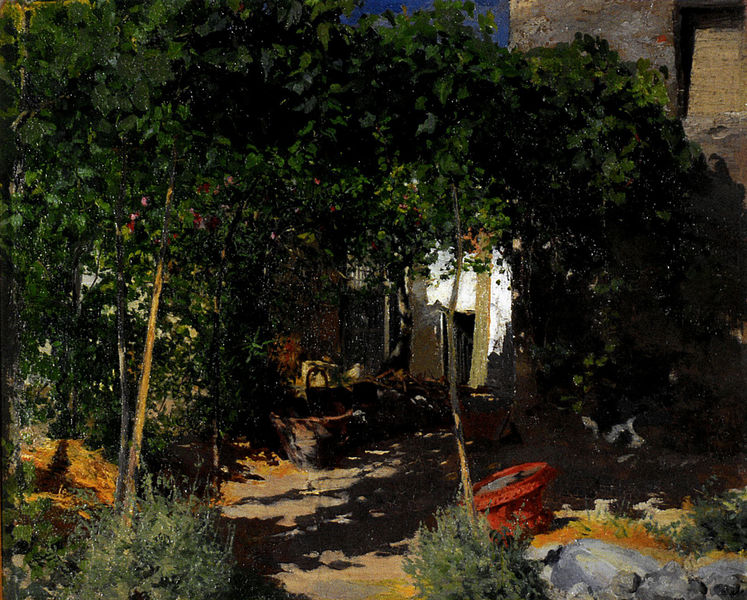
Titel: Garten in Stampa
Künstler: Giovanni Giacometti
Institution: (Privatsammlung)
Schlagwörter: baum, blau, blätter, dunkel, felsen, gemälde, himmel, laub, schatten, weiß, bäume, gelb, grün, landschaft, ocker, äste, blumen, braun, bunt, fenster, frankreich, grau, hell, licht, orange, schwarz, tür, ölbild, blüten, gebäude, gras, haus, hund, rosen, rot, tier, weg, beige, malerei, stein, steine, bild, öl, erde, gräser, stamm, strauch, zweige, busch, büsche, gebüsch, hütte, pastos, pfad, sonne, sträucher, gold, blatt, pflanzen, wald, brunnen, genre, garten, ranken, blumentopf, kübel, topf, sommer, ansicht, bogen, fassade, italien, körbe, abstrakt, farben, mauer, hecke, lila, hof, türe, stämme, wein, duktus, korb, lavendel, tor, versteckt, katze, eingang, gefäß, stangen, haustier, stöcke, heiter, ranke, wanne, gemäuer, efeu, putz, stäbe, mauern, blattwerk, rabatte, trog, stimmungsbild, rosenstrauch, schattig, mediterran, kräuter, blätterdach, laubengang, laube, oliven, abfall, rost, misthaufen, tüte, getüncht, mediteran, komposthaufen, hause, tie, lavender, schattenlicht, tree, stockrose